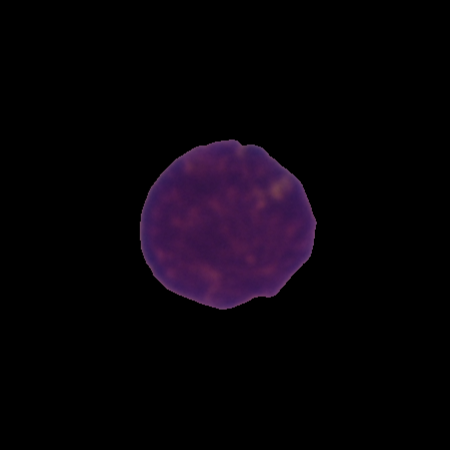
Label: healthy